Question: Does anyone know what this error means? This message started to appear in the Chrome console this week and is throwing an error in jquery 'modernizr'. Doesn't seem to be much helpful info out on the web either.

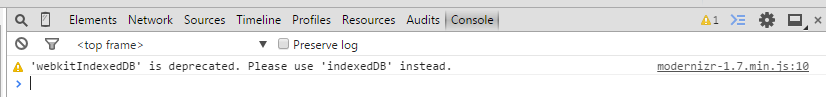
Answer: That is a result of a <URL>.
You can safely ignore it, it is just saying that if you are using 'webkitIndexedDB' for actual code (ie storing data in it), that you should be using indexedDB instead.
If you are not using indexedDB at all, you should create a new custom <URL> that has the detects that you actually need. More than likely this is a version with in it, which drags down the performance of the entire site.
Also, if you are using Modernizr 1.7 - thats now. I would really recommend updating!